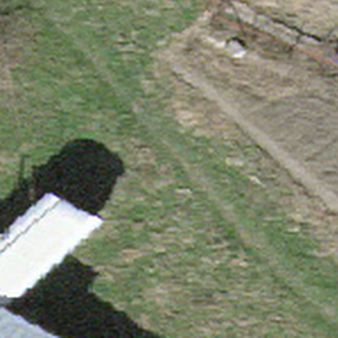
Label: other